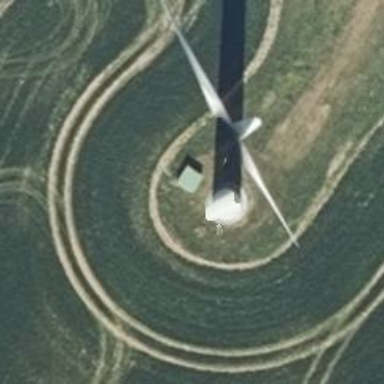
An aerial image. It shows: Wind generator with horizontal axis. The generator is wind turbine.